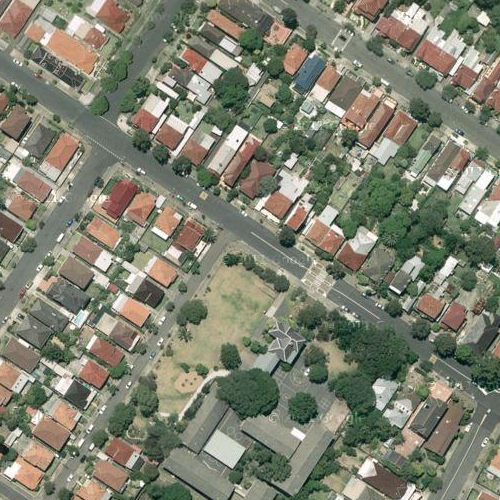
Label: sydney